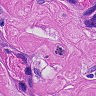
Metastatic tissue present: yes